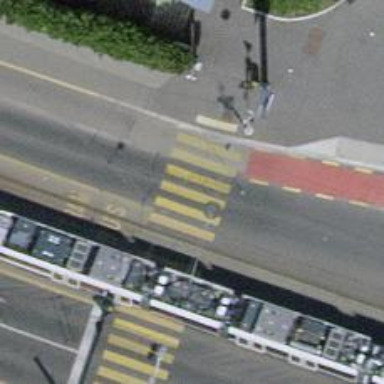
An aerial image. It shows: Crossing with traffic signals.